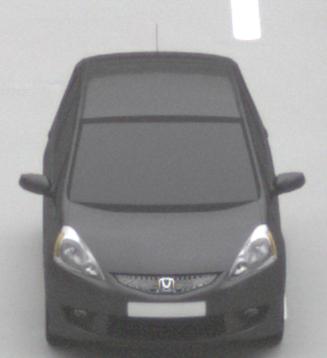
Make: Honda
Model: Jazz 1.2
Detailed model: Jazz (III) (11/08 - 04/11)
Model produced from: 2008/11
Model produced until: 2010/10
Doors: 5
Color: gray
Road condition: dry road
Daytime: midday
Contrast: low contrast